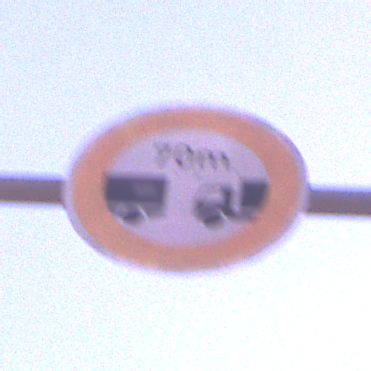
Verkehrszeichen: VerbotUnterschreitenMindestabstand
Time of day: Dawn
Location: Outdoor (Nature)
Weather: PartlyCloudy
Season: NotSpecified
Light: Natural